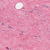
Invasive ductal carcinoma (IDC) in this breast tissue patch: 0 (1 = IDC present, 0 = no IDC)